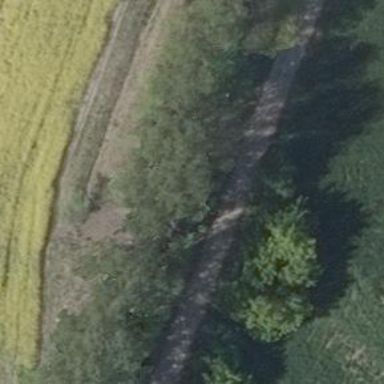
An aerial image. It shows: Track on compacted grade1 surface bridge.